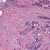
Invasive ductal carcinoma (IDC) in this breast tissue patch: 1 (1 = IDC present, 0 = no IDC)